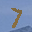
Label: 7